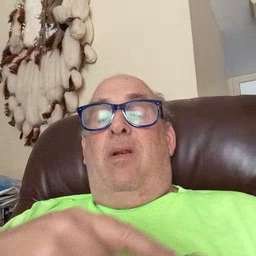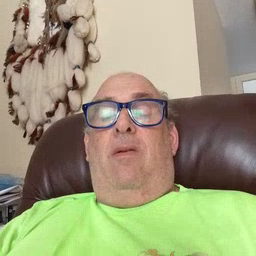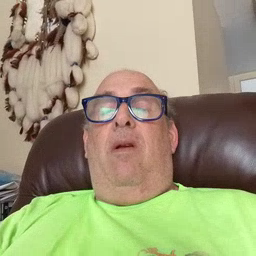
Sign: hesheit